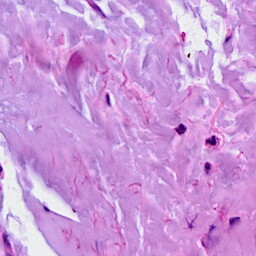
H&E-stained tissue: Breast